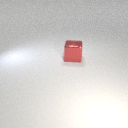
large red metal cube